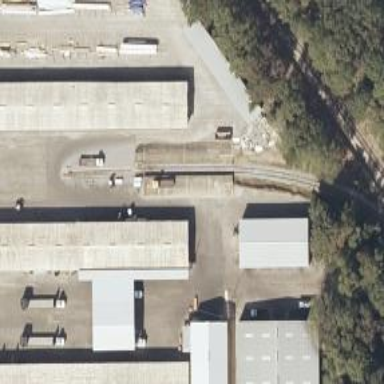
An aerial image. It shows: Loading ramp for railways.